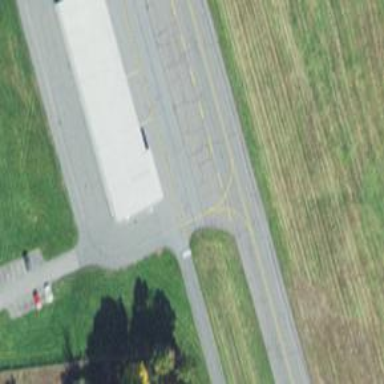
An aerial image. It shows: View of taxiway at the airport.